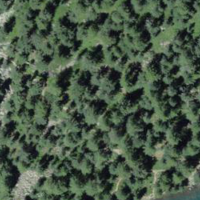
EUNIS habitat code: 43
Species observed at this site:
Lonicera caerulea